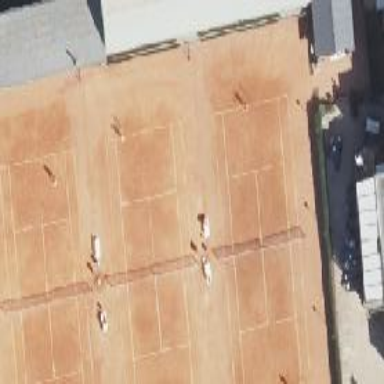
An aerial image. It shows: Tennis court on the leisure land pitch.